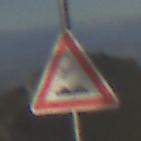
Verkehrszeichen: UnebeneFahrbahn
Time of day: SunriseSunset
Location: Outdoor (Nature)
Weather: PartlyCloudy
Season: NotSpecified
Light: Natural